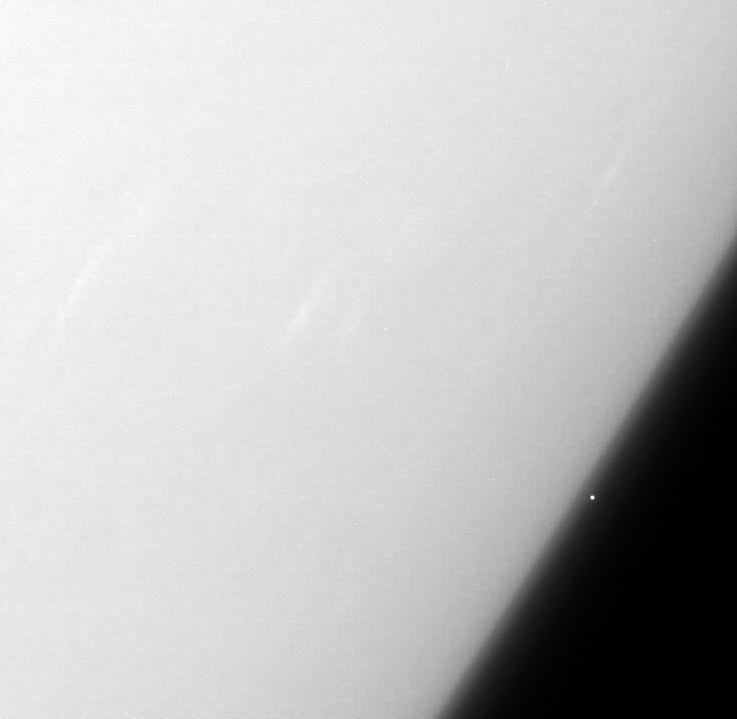
Cassini: the Profiler Saturn, Cassini-Huygens